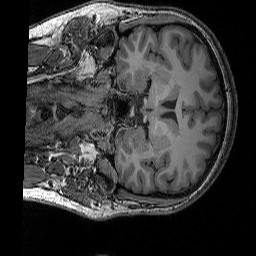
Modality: T1w
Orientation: coronal
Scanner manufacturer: siemens
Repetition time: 2.25 s
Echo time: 0.00418 s